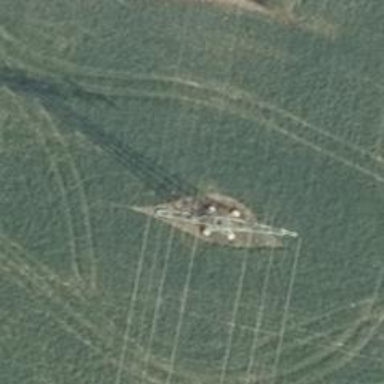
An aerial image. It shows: Power tower.